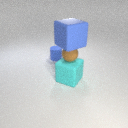
large cyan rubber cube to the right of small blue rubber cylinder